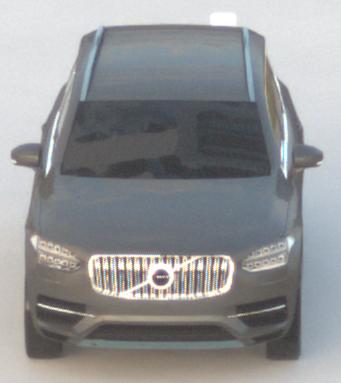
Make: Volvo
Model: XC90 B5
Detailed model: XC90 (L)
Model produced from: 2019/08
Model produced until: 2020/04
Doors: 5
Color: gray
Road condition: dry road
Daytime: sunrise or sunset
Contrast: medium contrast